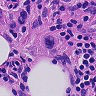
Metastatic tissue present: yes